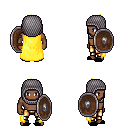
a pixel art fantasy rpg character, male body template, human, dark skin, yellow cape, gold greaves, gold short mohawk hairstyle, chain hood, black slippers, shield, four views (front, back, left, right), 2x2 character sprite sheet, small pixel art, hard edges, no anti-aliasing